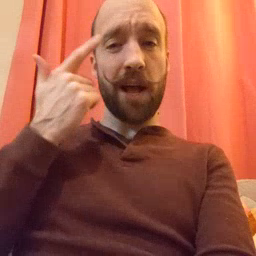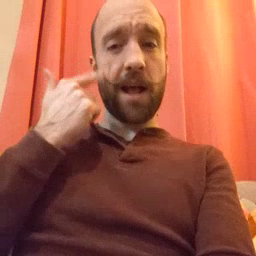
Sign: cry